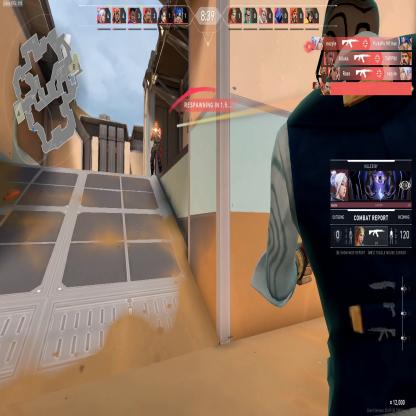
Label: enemy